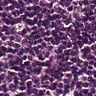
Metastatic tissue present: no